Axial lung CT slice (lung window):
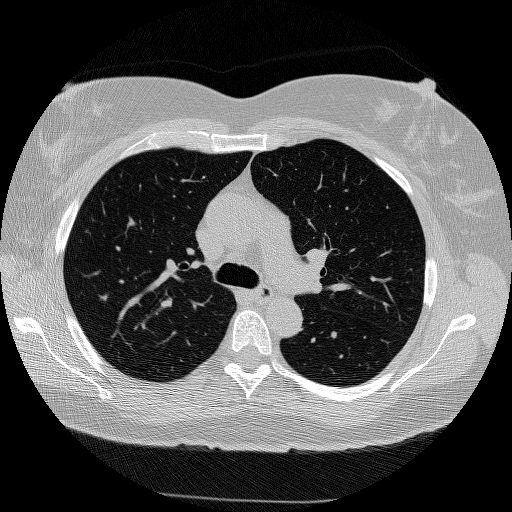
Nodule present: no